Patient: sex F, age 73
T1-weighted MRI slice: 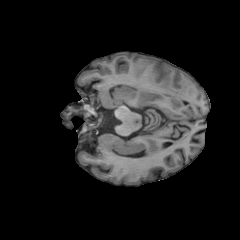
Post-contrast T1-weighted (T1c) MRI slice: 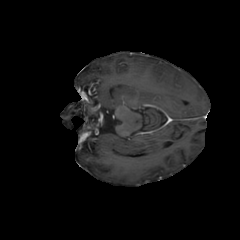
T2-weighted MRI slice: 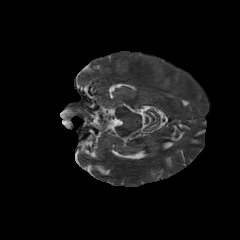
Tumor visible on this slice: yes
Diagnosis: Glioblastoma, IDH-wildtype
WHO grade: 4